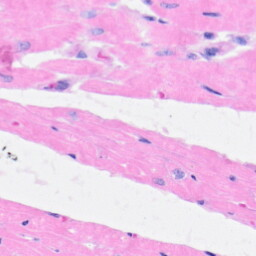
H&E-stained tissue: Heart